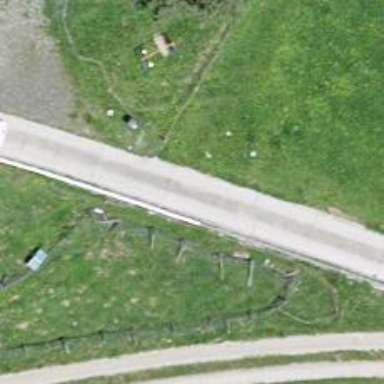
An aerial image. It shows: Unpaved driveway serving as service road.